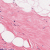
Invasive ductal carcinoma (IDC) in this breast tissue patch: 0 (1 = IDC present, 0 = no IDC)